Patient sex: F
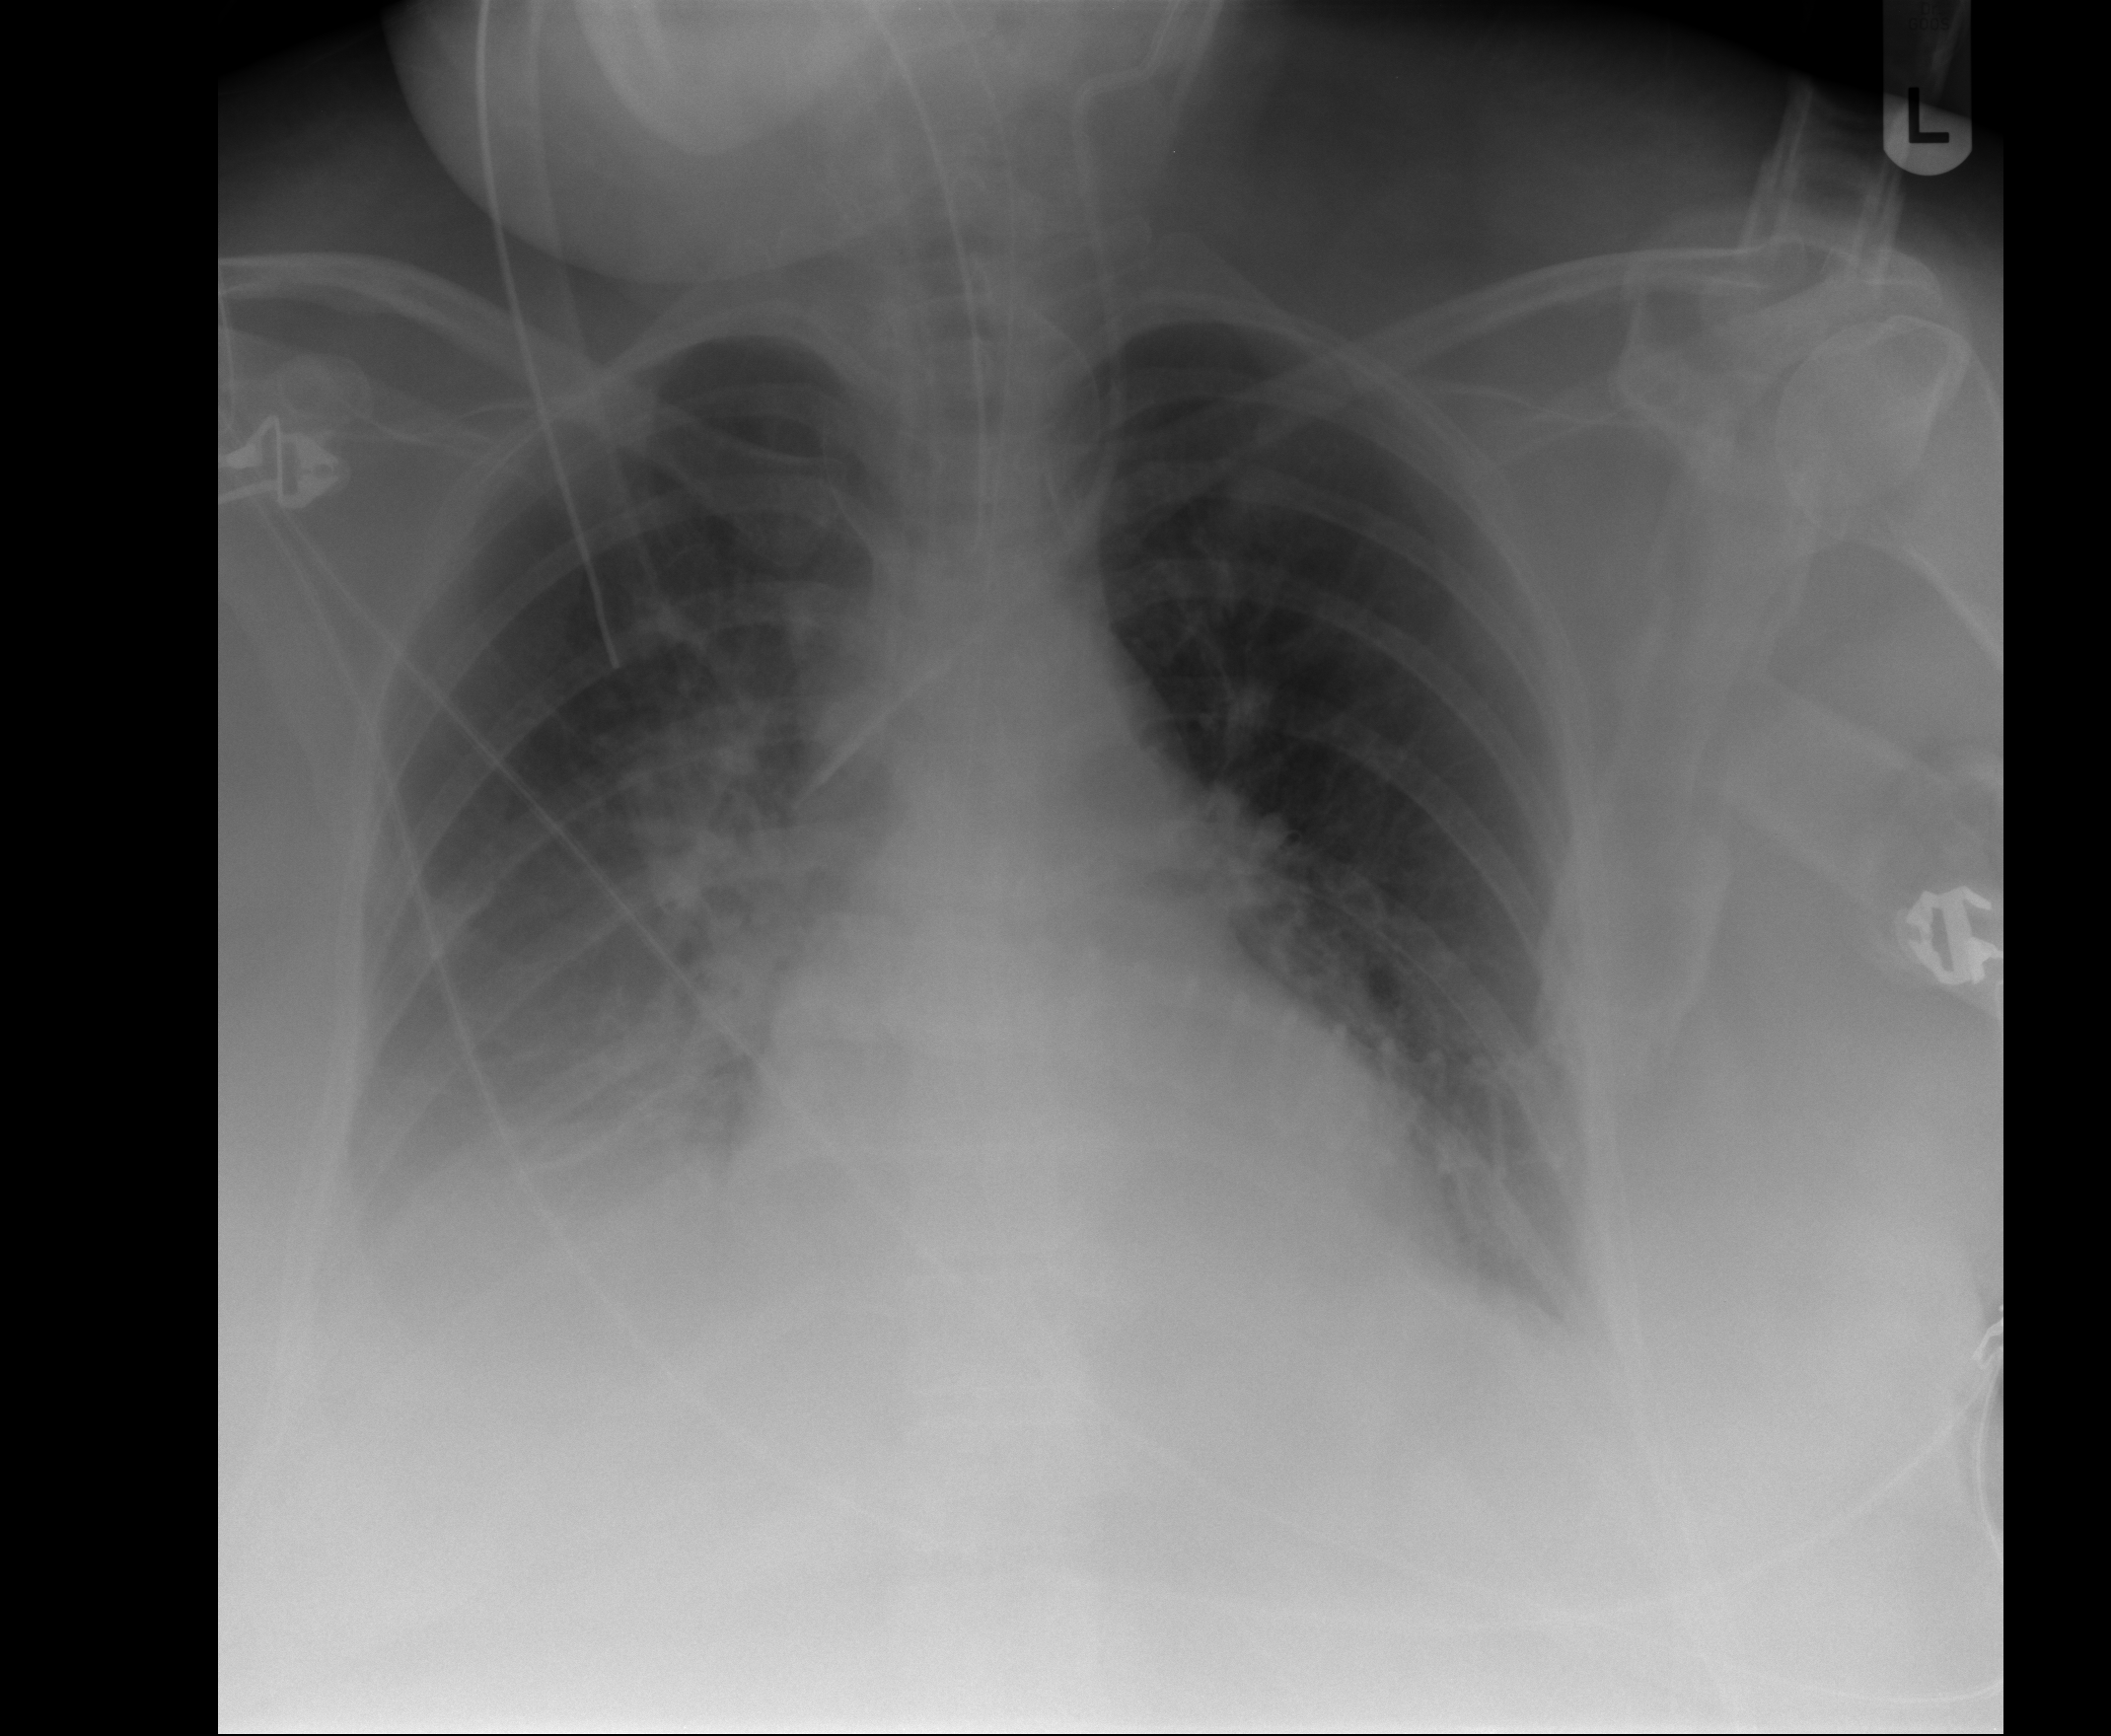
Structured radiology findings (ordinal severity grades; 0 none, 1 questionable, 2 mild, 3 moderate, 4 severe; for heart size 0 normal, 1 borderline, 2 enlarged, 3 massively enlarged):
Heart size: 0
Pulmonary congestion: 3
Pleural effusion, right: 3
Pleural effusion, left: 2
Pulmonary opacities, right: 2
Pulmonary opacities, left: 2
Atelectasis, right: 3
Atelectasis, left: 3